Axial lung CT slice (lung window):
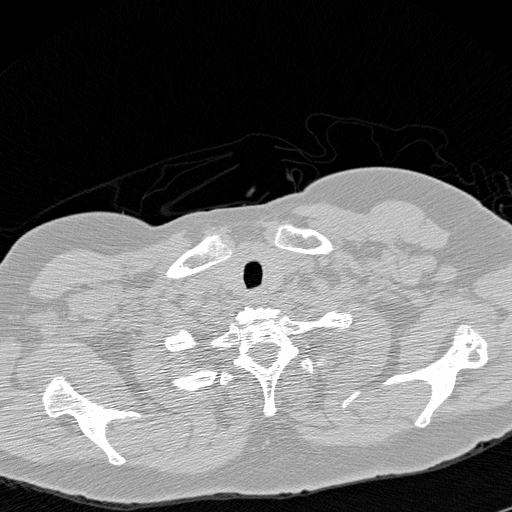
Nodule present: no